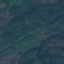
Land use / land cover: Forest